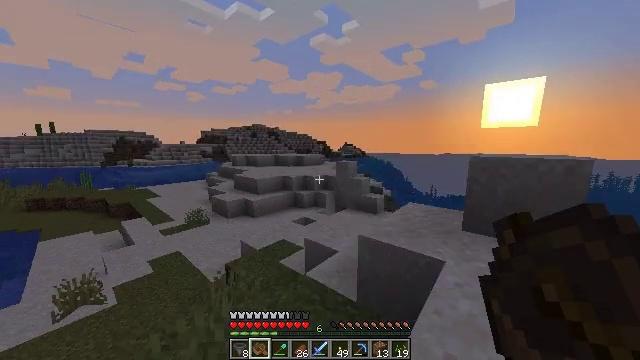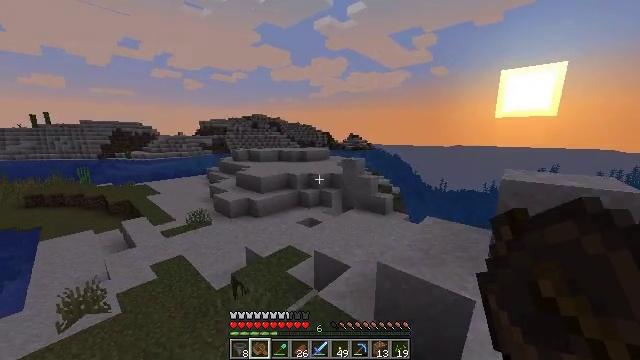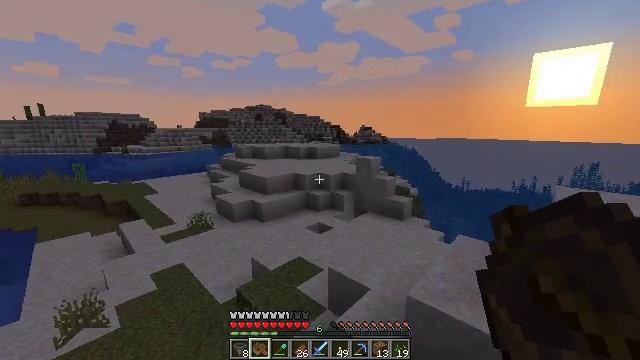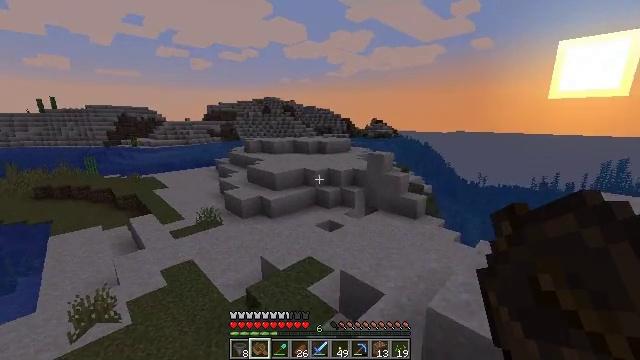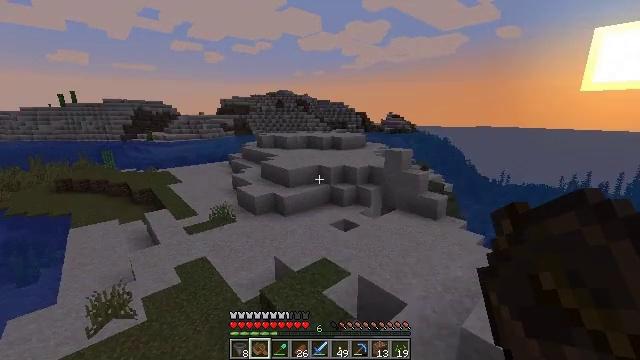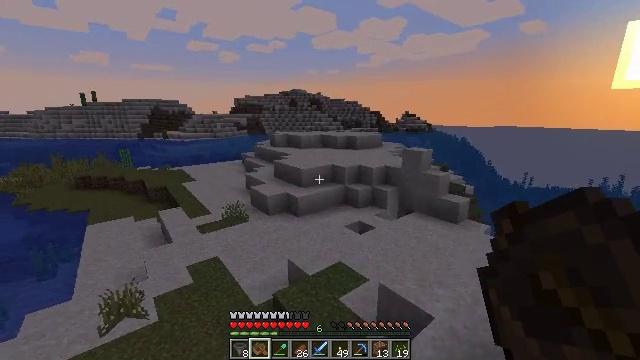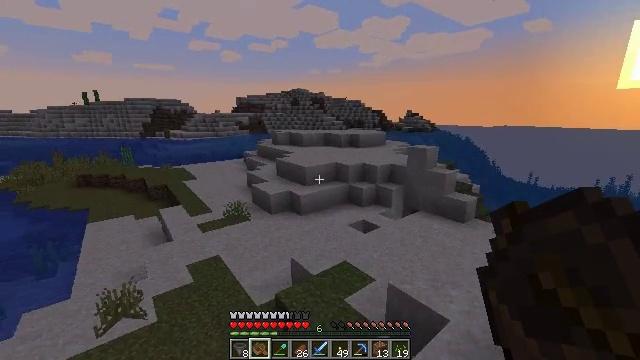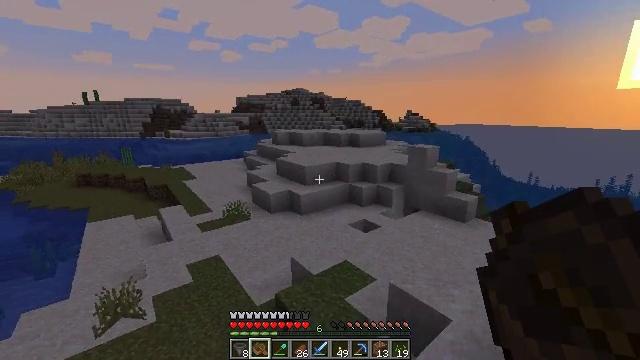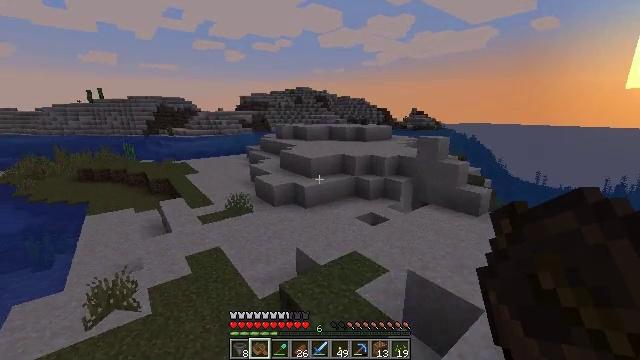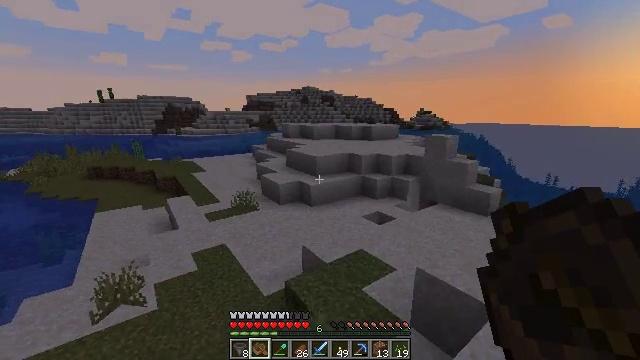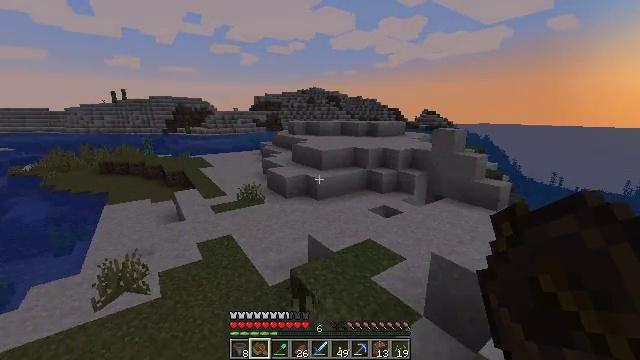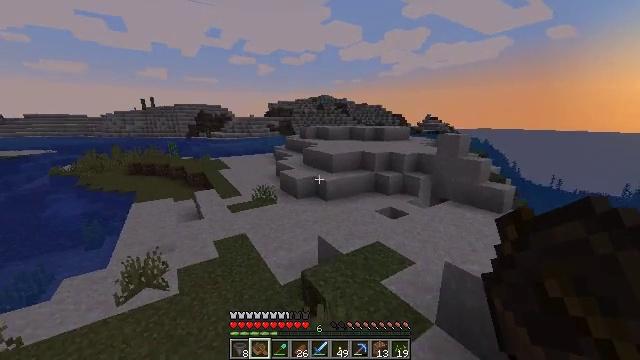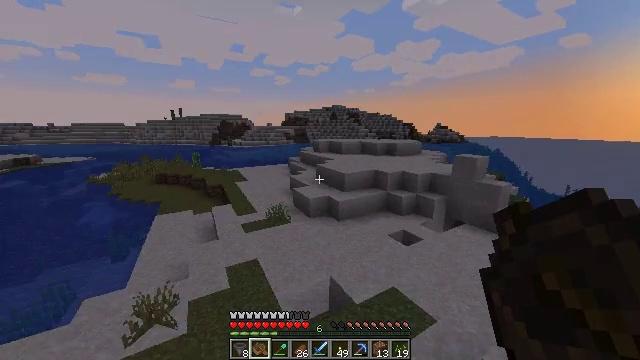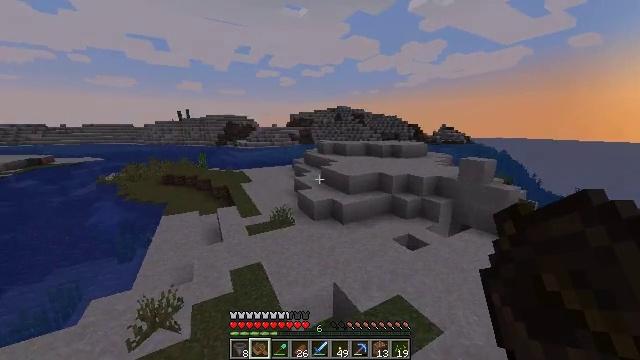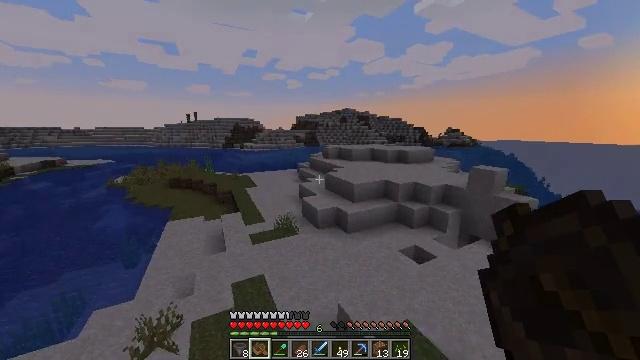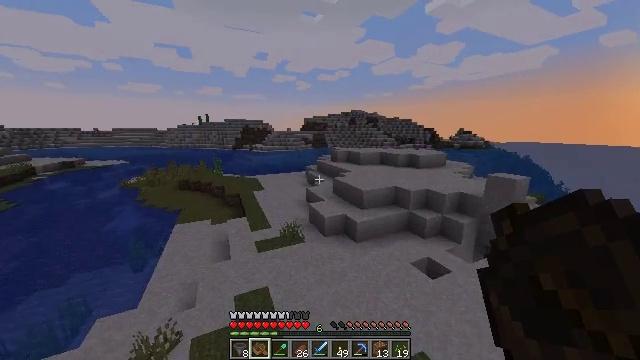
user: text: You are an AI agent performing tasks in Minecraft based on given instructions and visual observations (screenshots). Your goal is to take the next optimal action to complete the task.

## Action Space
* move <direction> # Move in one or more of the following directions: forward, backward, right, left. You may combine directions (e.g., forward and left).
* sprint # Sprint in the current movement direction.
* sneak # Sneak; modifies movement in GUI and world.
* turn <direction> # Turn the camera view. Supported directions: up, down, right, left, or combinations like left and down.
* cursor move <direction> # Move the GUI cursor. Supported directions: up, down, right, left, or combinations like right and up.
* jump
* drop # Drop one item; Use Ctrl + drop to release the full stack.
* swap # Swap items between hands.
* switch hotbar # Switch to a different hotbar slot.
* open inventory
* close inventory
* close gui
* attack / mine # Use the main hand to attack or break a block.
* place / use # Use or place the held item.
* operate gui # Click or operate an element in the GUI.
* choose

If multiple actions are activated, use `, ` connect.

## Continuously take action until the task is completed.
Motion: motion action
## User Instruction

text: Harvest the cactus plant.
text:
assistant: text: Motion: move forward, turn down, jump
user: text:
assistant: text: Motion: move forward, turn left and down, jump
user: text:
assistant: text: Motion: move forward, turn left and down, jump
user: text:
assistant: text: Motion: move forward, turn left and down, jump
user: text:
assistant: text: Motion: move forward, turn left, jump
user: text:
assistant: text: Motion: move forward, jump
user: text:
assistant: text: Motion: move forward, jump
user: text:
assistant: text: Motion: move forward, jump
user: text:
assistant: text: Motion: move forward, sprint, turn left, jump
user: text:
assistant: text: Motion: move forward, sprint, turn left, jump
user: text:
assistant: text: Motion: move forward, sprint, turn left, jump
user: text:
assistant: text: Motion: move forward, sprint, turn left, jump
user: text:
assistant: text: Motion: move forward, sprint, turn left, jump
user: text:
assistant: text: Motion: move forward, sprint, turn left, jump
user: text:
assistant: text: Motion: move forward, sprint, turn left, jump
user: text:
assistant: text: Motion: move forward, jump
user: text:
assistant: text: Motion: move forward, jump
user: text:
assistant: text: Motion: move forward, jump
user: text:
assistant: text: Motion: move forward, jump
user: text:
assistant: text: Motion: move forward, jump
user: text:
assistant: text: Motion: move forward, jump
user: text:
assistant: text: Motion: move forward, turn left, jump
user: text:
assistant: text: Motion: move forward, turn left, jump
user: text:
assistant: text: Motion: move forward, jump
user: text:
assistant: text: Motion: move forward, jump
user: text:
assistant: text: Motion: move forward, sprint, jump
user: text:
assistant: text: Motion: move forward, sprint, jump
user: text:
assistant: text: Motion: move forward, sprint, jump
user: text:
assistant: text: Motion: move forward, sprint, jump
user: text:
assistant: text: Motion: move forward, jump